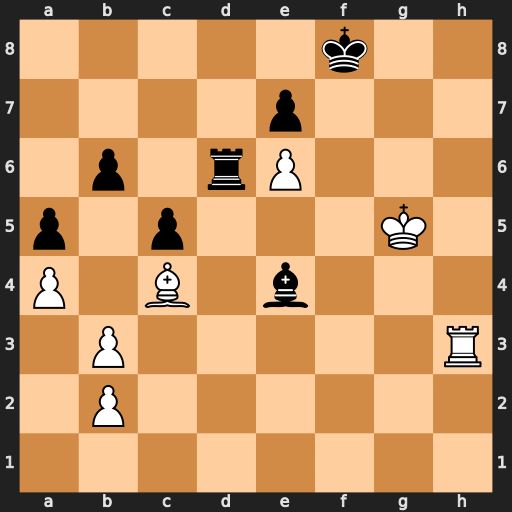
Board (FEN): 5k2/4p3/1p1rP3/p1p3K1/P1B1b3/1P5R/1P6/8
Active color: w
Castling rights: -
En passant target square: -
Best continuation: Rh8+ Kg7 Re8 Rd2 Rxe7+